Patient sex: M
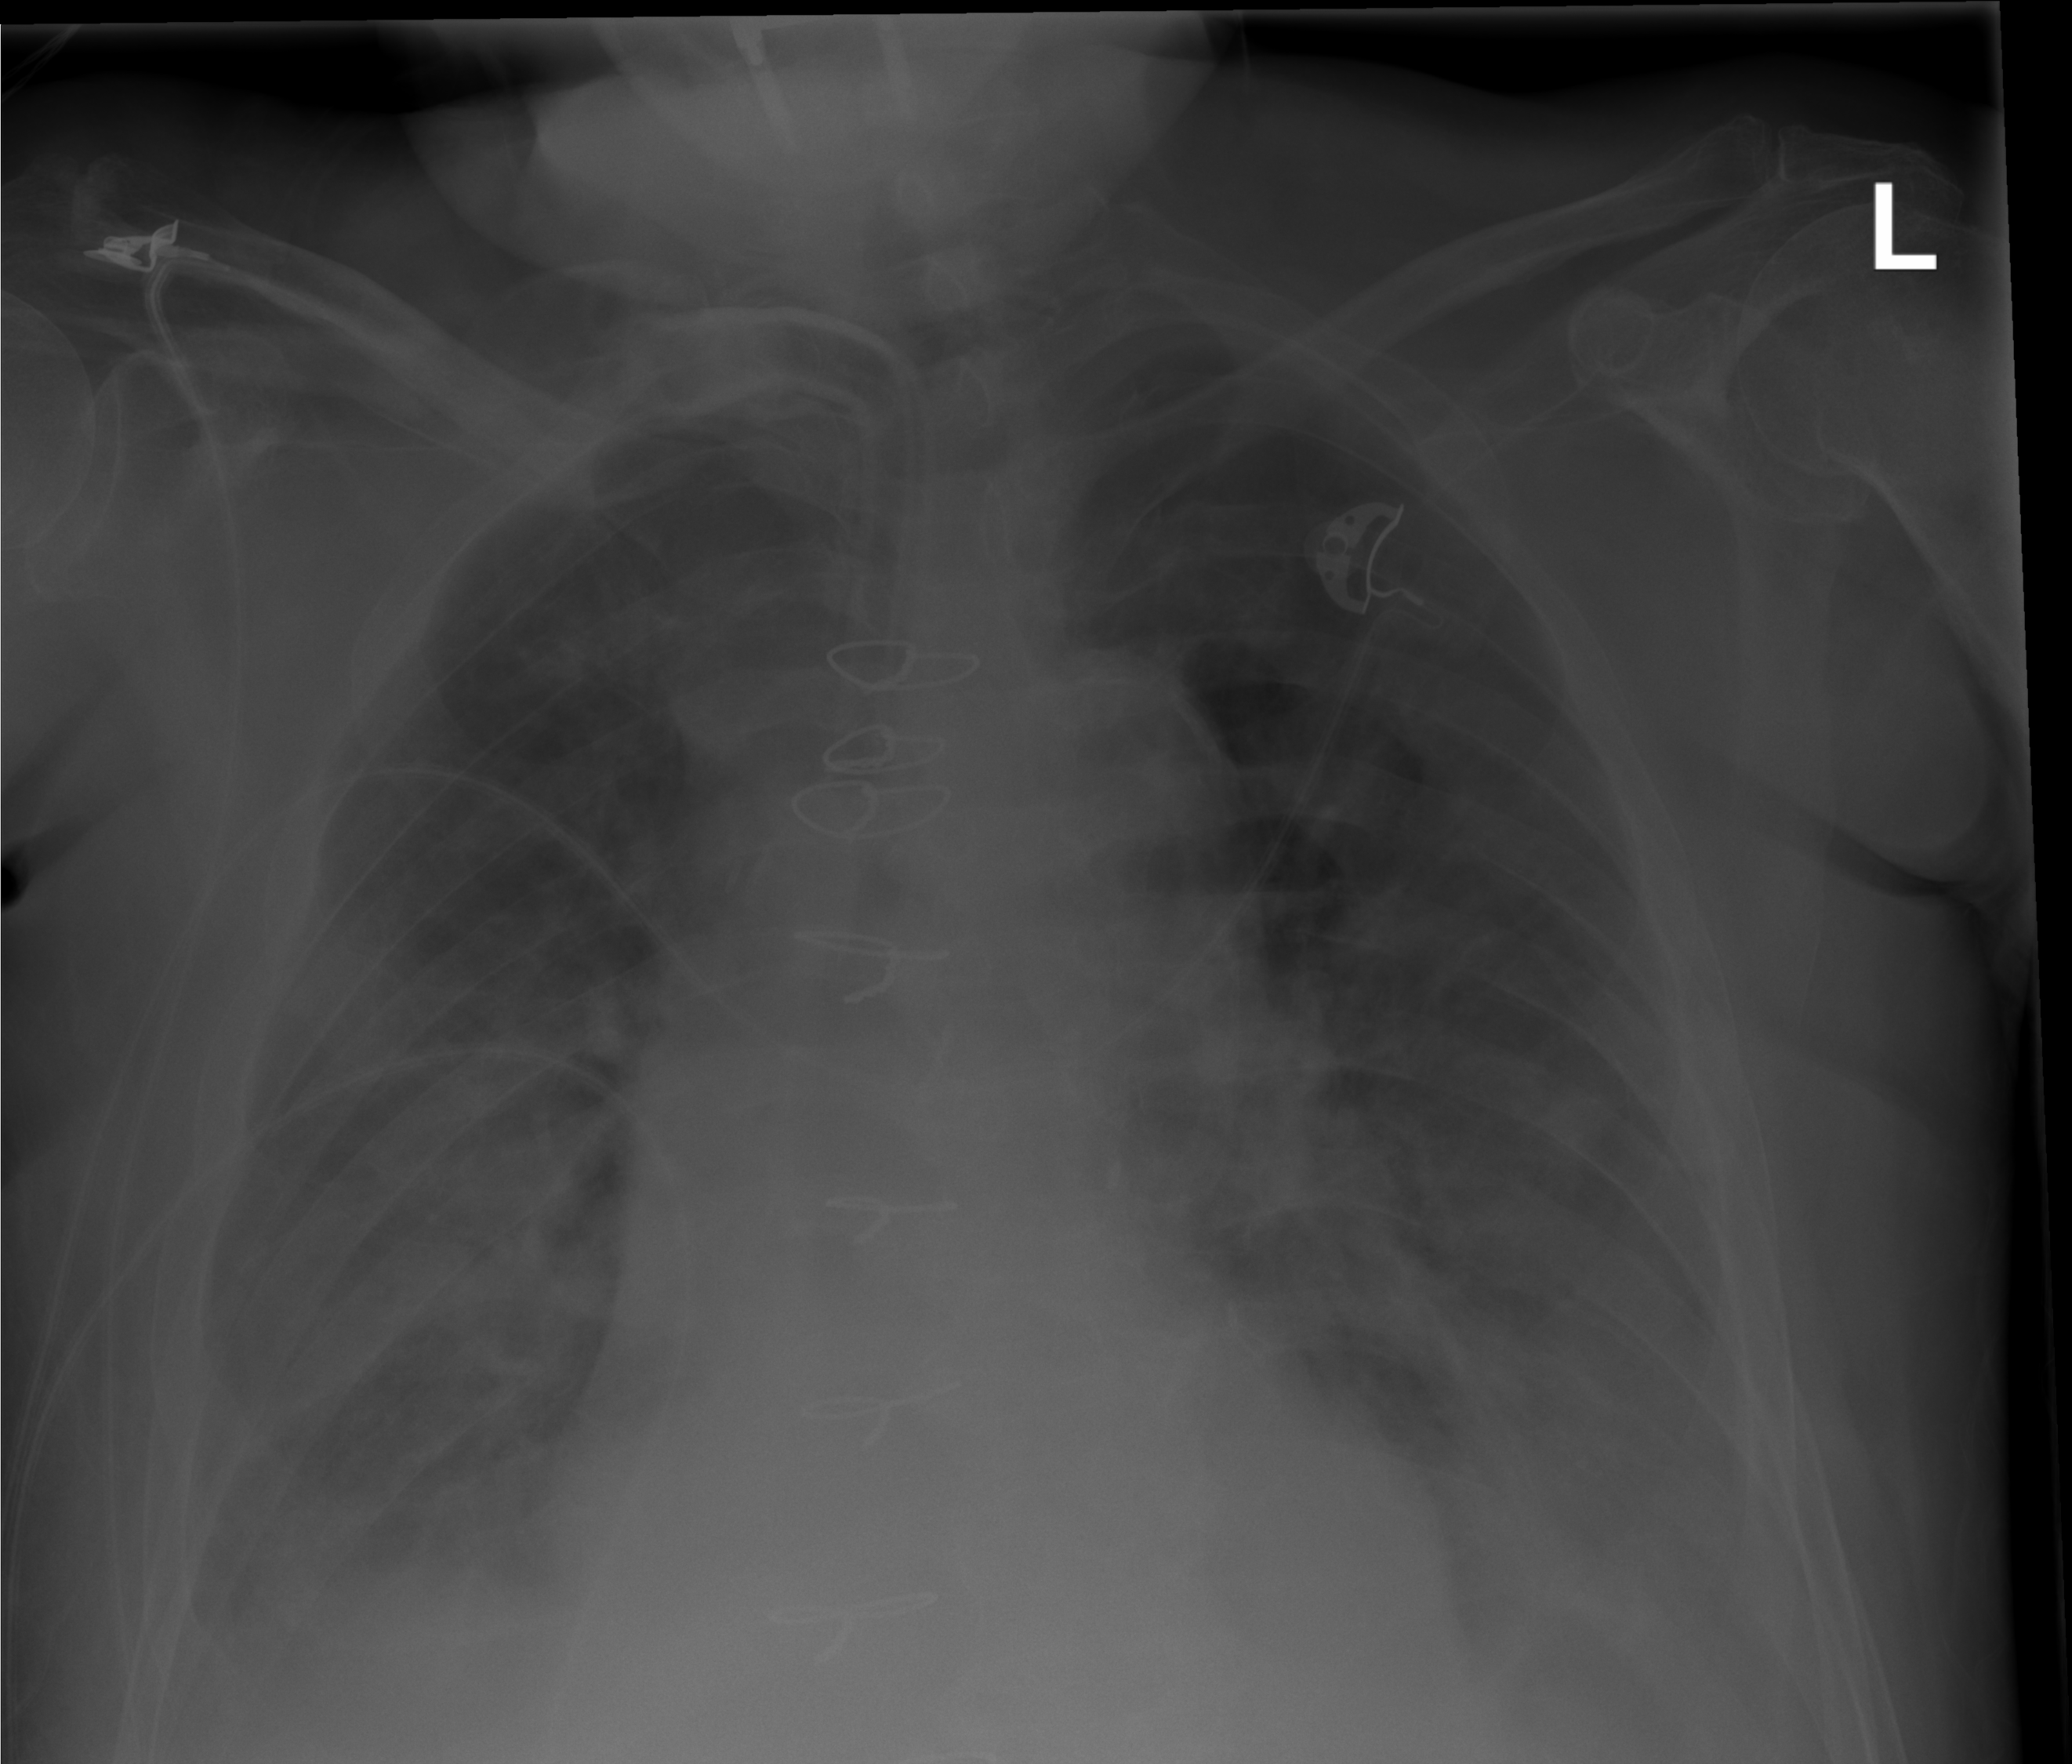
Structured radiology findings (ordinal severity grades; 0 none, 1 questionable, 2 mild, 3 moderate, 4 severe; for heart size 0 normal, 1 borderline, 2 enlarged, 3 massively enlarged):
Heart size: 0
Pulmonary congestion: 0
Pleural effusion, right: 2
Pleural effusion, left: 3
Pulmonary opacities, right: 0
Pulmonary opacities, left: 0
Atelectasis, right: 2
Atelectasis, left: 2